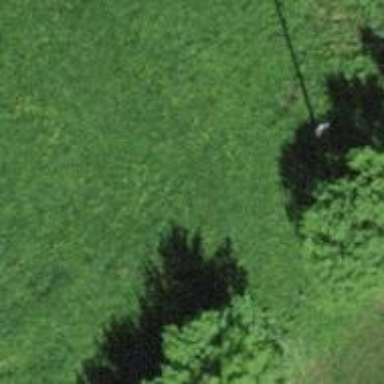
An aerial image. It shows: Minor power line.